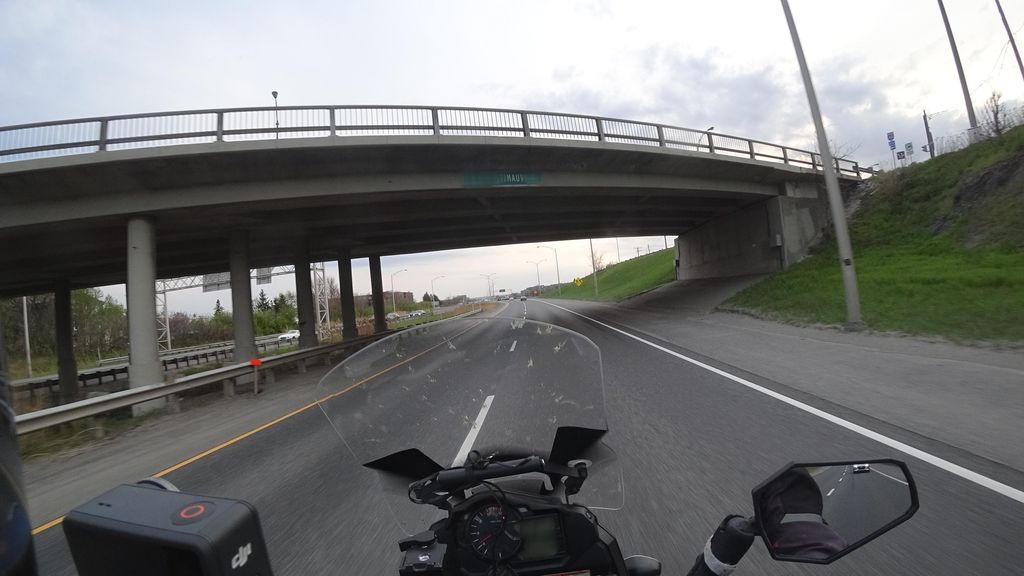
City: quebec_city